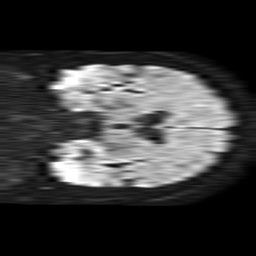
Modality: TRACE
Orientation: coronal
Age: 67
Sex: female
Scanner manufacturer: philips
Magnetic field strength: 1.5 T
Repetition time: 4.6 s
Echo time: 0.08631 s